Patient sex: M
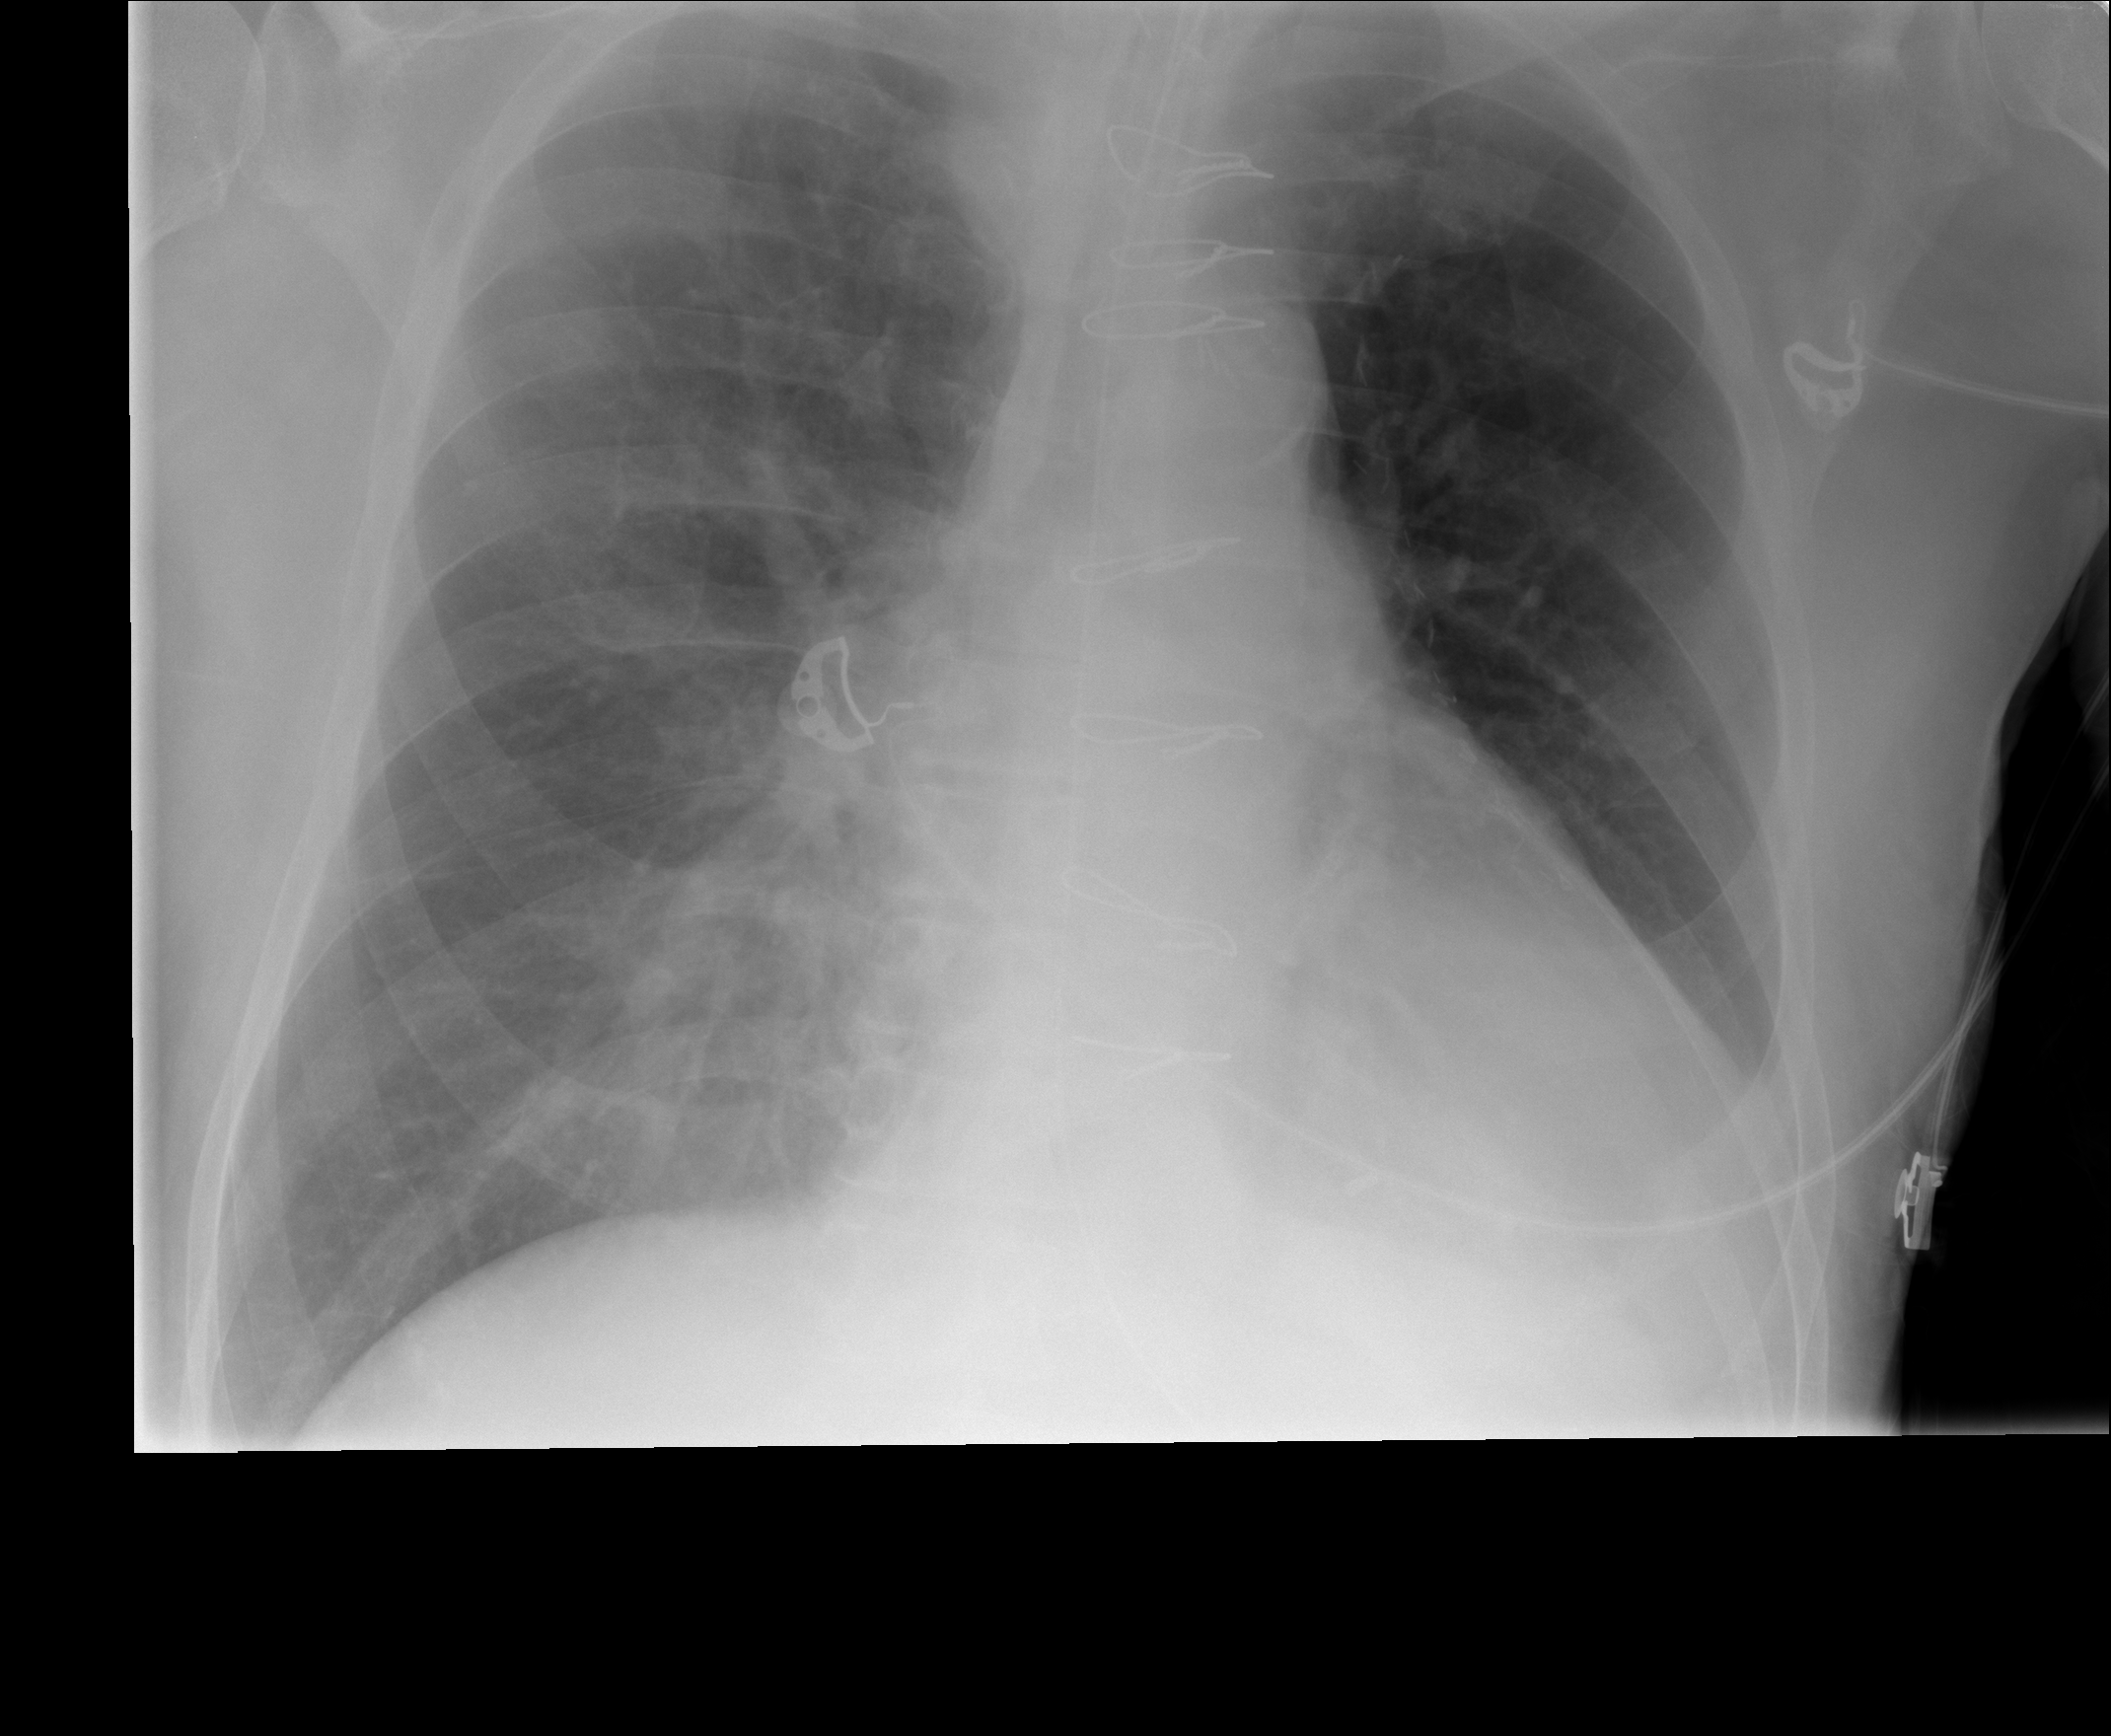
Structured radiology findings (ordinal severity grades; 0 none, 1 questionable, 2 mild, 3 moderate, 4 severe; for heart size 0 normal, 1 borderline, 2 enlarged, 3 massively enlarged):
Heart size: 2
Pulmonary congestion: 0
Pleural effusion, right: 2
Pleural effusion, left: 2
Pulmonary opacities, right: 2
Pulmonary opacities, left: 0
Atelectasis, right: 2
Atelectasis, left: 2